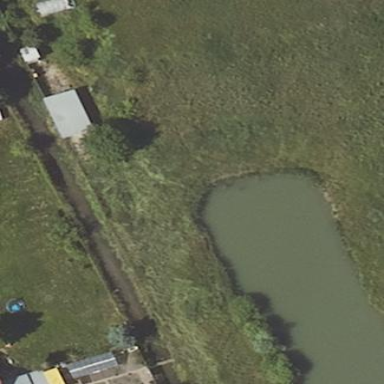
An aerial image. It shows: Serene pond surrounded by nature.